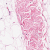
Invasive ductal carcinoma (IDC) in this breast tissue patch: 0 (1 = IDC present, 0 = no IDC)